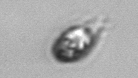
Label: Balanion